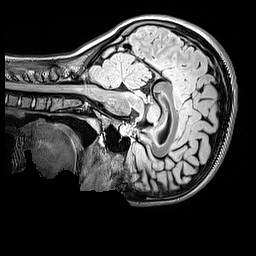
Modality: FLAIR
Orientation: sagittal
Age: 12
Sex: female
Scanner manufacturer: siemens
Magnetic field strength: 3 T
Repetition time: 5 s
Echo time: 0.388 s